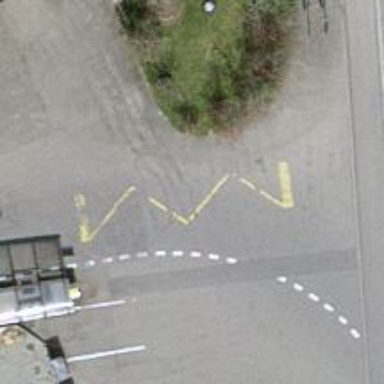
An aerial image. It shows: Public transport stop position.